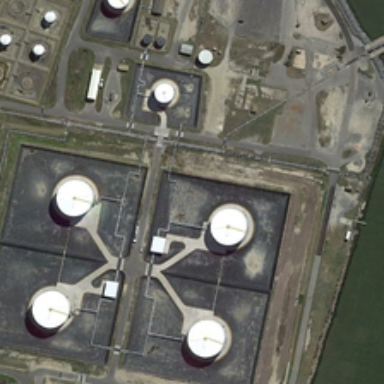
There are buildings, road and land .